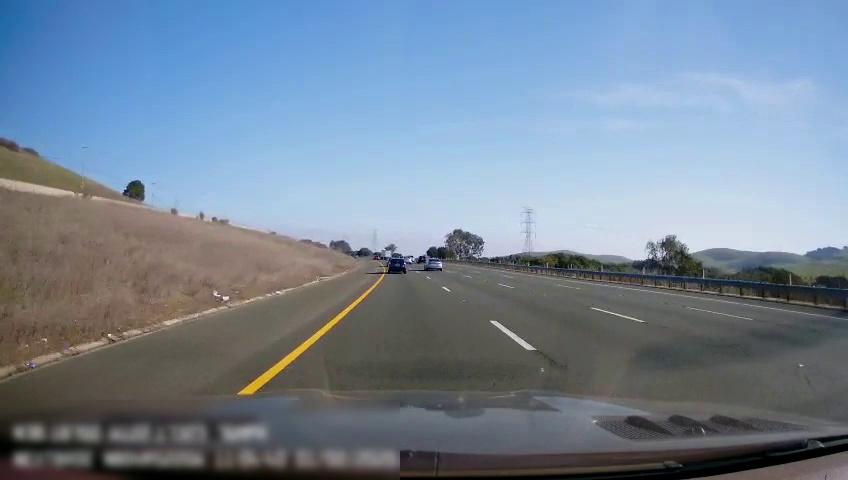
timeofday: Day
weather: Sunny
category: Drivable Space
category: Vehicles | Other LV
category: Vehicles | Car
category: Vehicles | Car
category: Vehicles | SUV
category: Vehicles | Car
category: Lanes | Current Lane
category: Lanes | Current Lane
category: Lanes | Alternate Lane
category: Lanes | Alternate Lane
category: Lanes | Alternate Lane